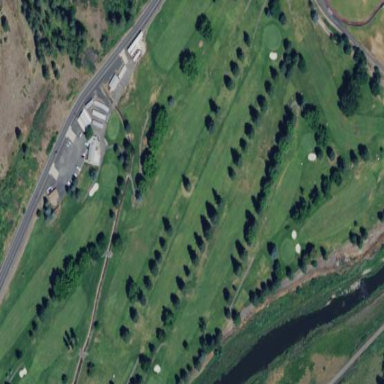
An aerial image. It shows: Golf course.